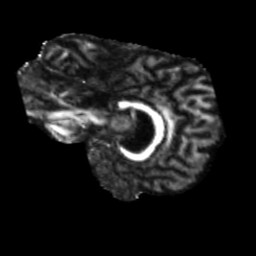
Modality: FA
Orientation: sagittal
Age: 58
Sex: female
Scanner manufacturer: siemens
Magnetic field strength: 3 T
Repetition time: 5.25 s
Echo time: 0.08 s